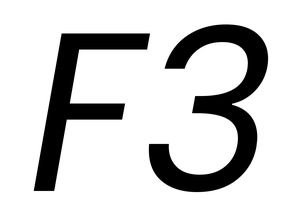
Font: Poppins-Italic